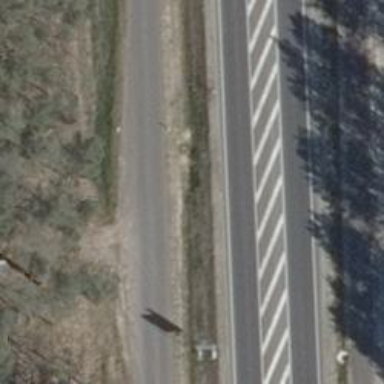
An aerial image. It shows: Passing place on the road.